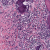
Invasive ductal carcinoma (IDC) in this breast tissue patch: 1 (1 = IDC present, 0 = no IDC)